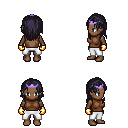
a pixel art fantasy rpg character, female body template, human, dark skin, brown sleeveless shirt, white pants, raven long hairstyle, purple tiara, gold gloves, four views (front, back, left, right), 2x2 character sprite sheet, small pixel art, hard edges, no anti-aliasing